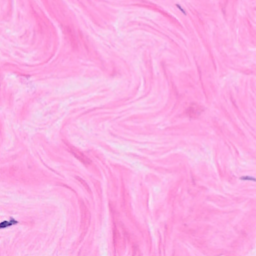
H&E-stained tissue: Breast